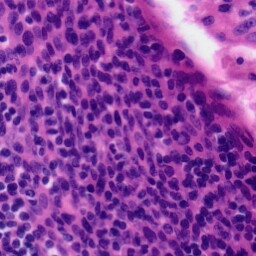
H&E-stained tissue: Tonsil